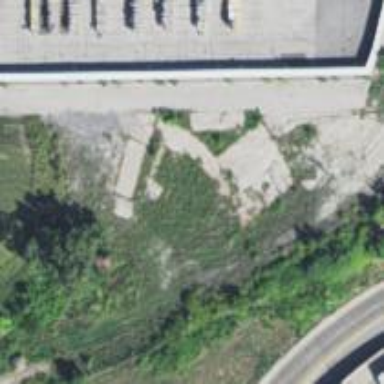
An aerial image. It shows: Abandoned railway siding.